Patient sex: M
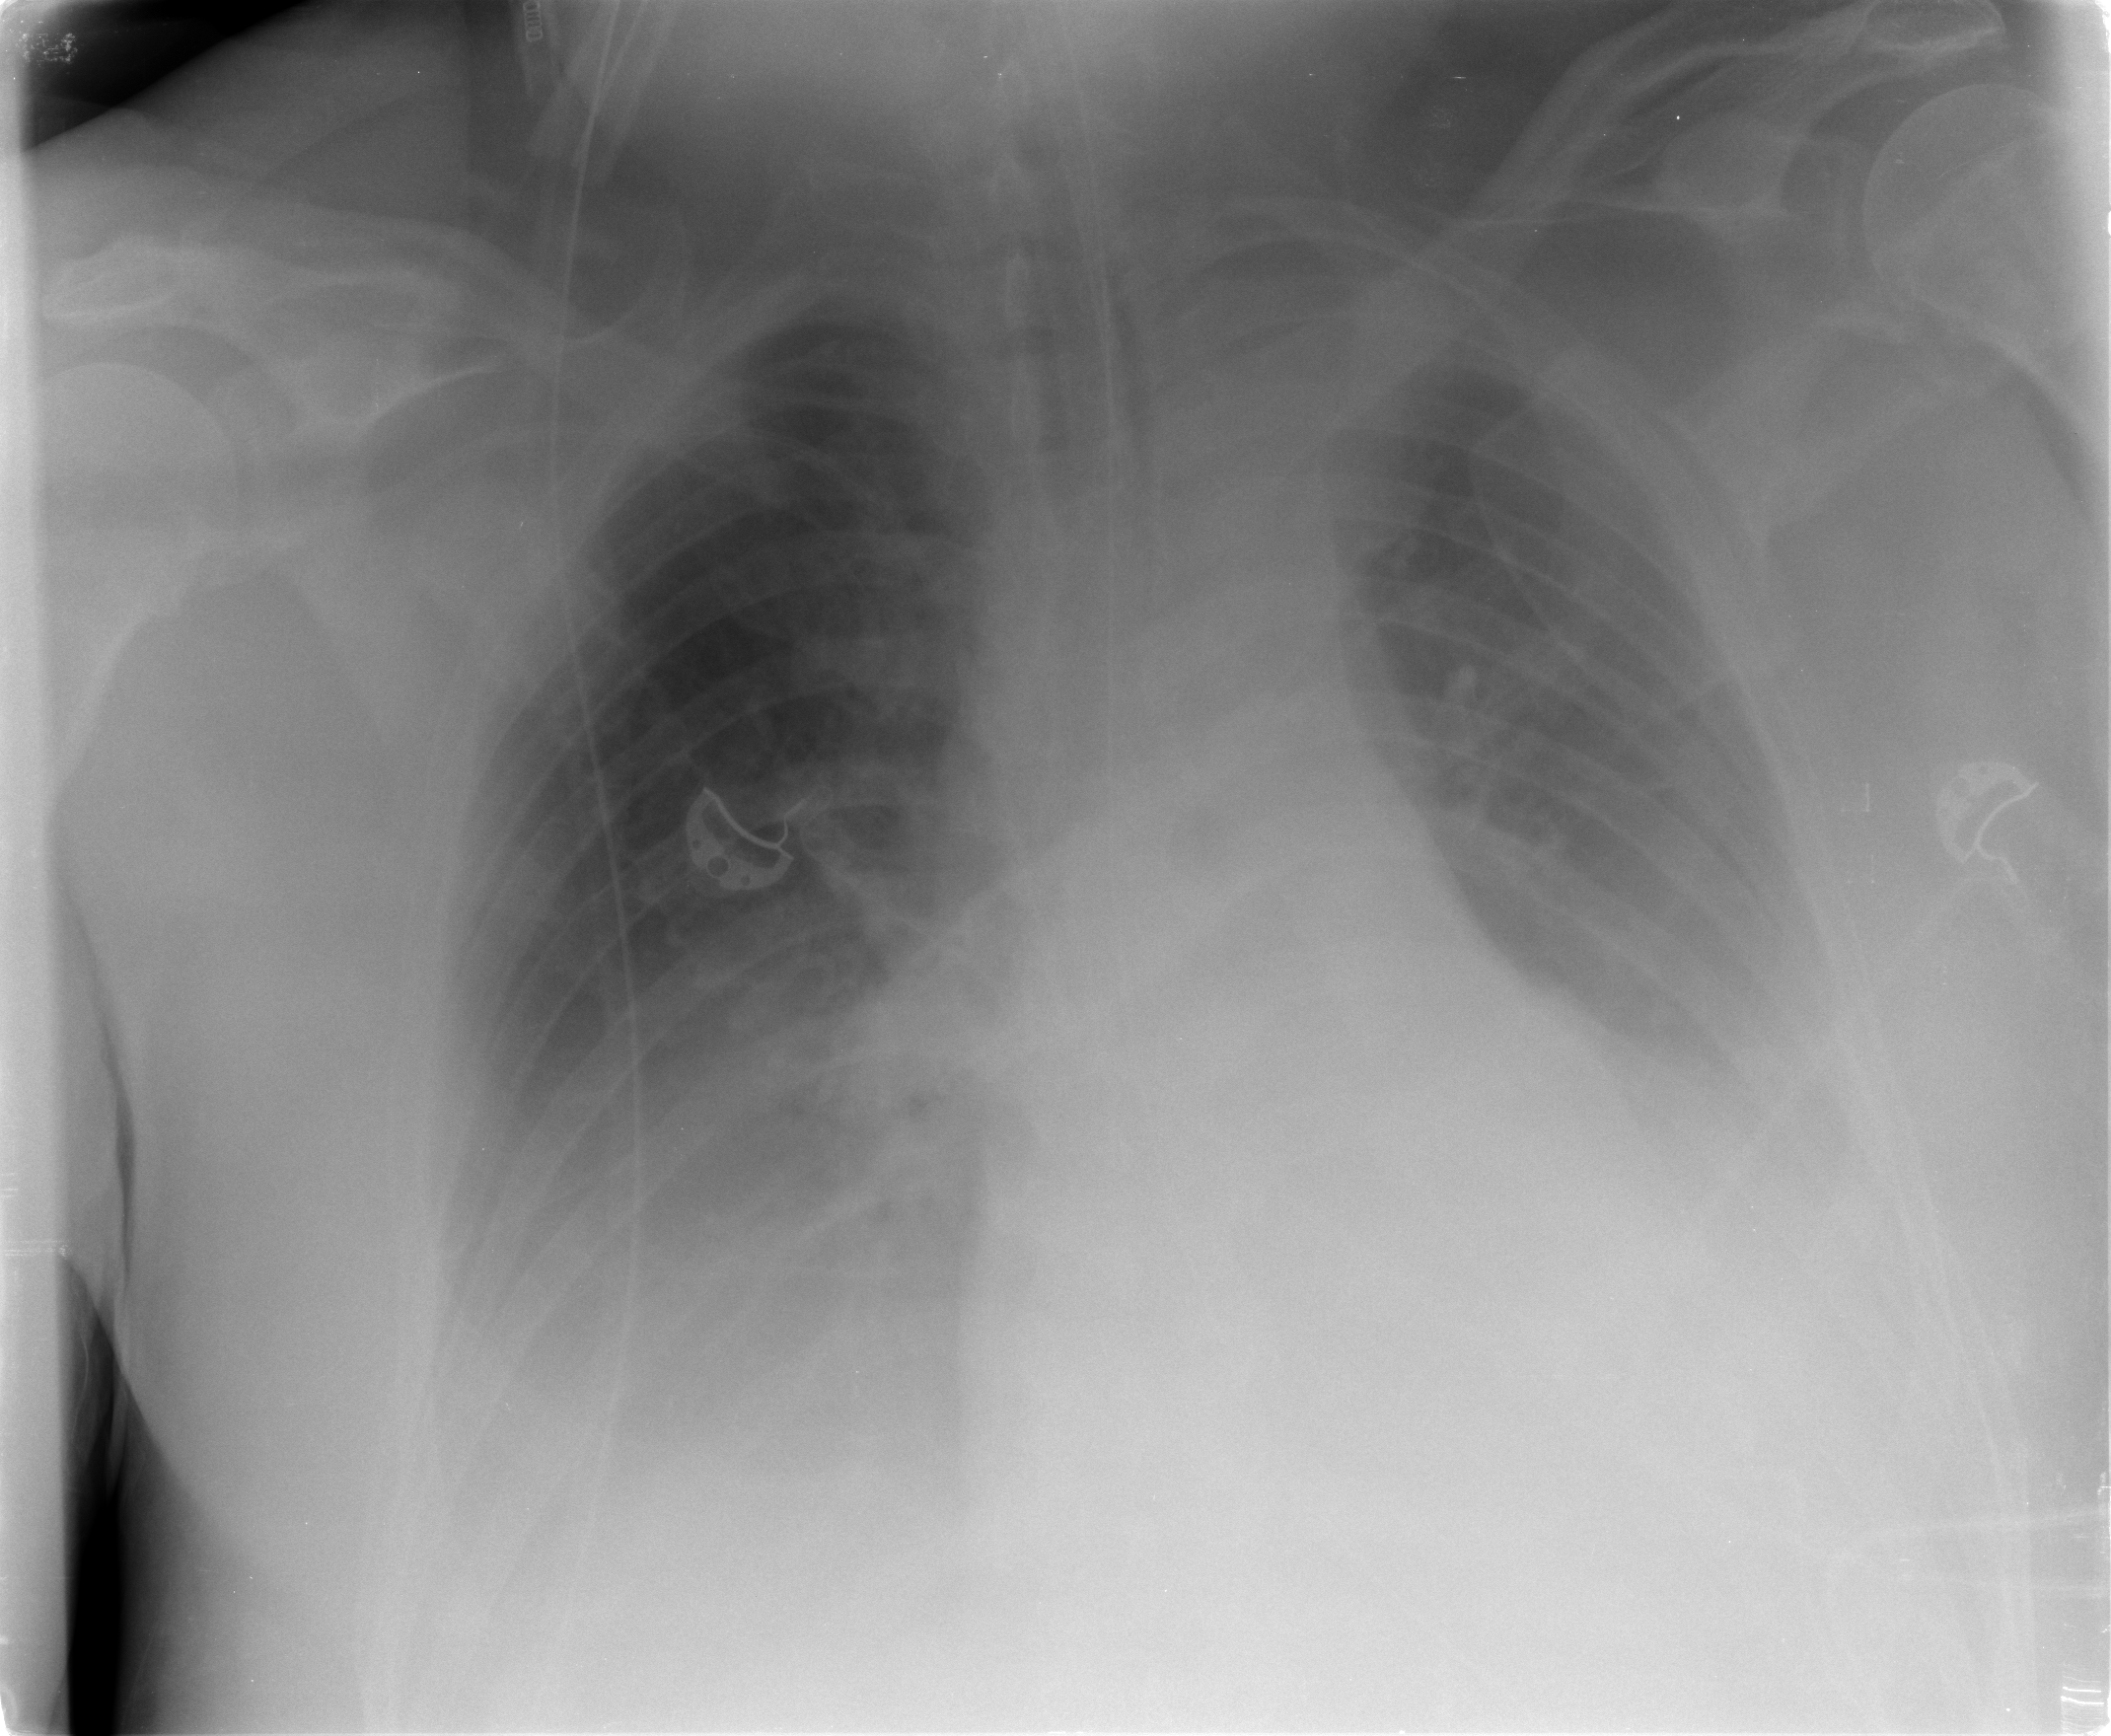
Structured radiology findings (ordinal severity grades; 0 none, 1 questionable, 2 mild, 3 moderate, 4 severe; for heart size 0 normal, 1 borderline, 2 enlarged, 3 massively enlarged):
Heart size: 2
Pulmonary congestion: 2
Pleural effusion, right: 3
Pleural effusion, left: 2
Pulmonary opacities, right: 0
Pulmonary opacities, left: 0
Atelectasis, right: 2
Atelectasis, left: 2